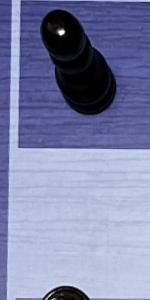
Label: Empty